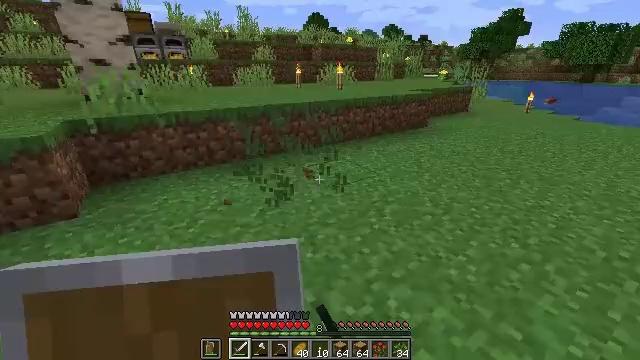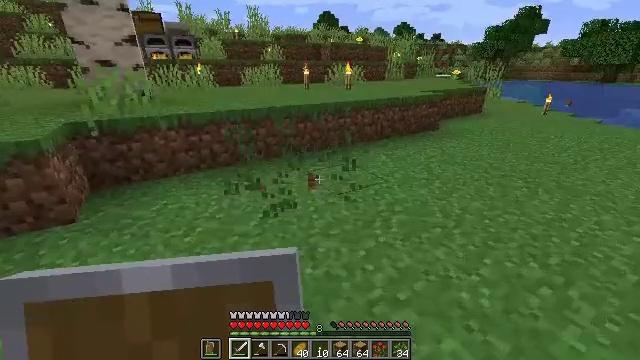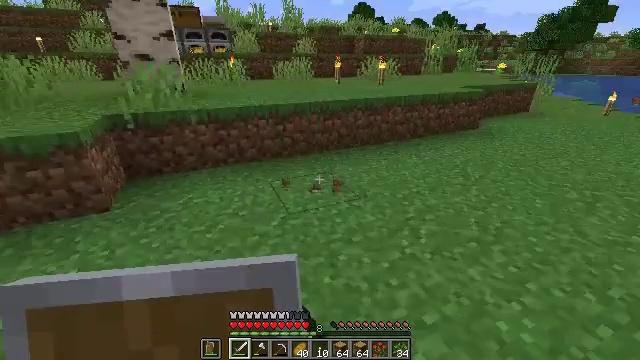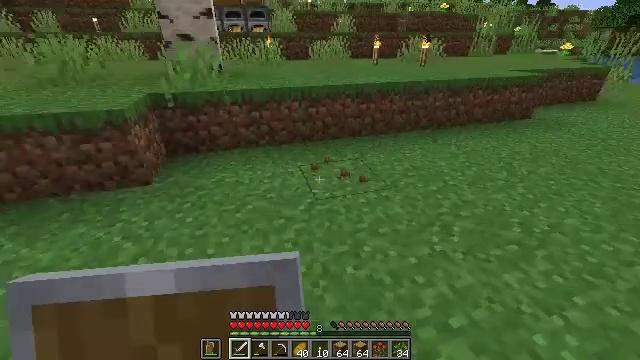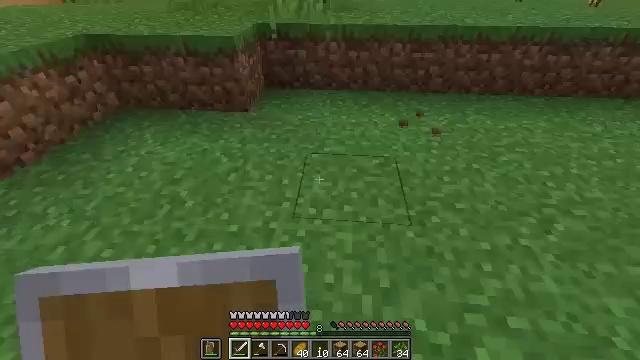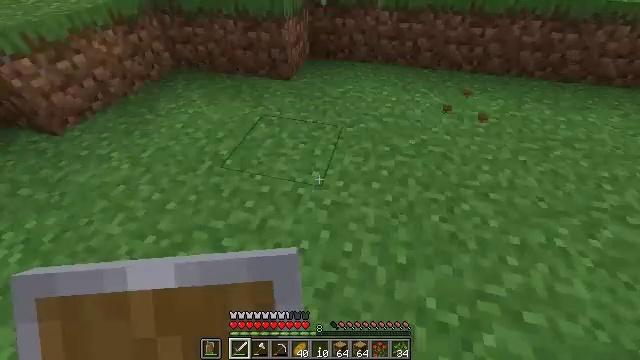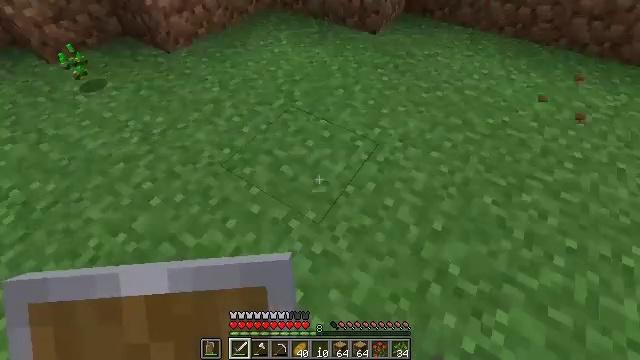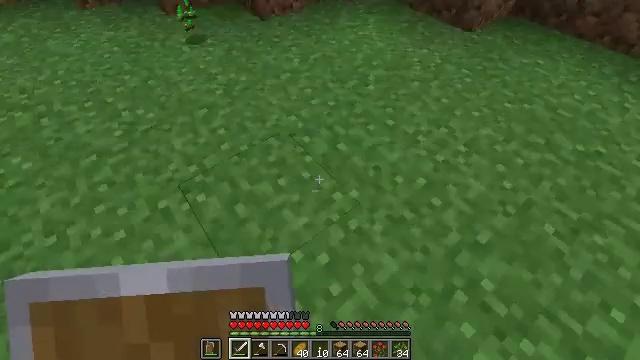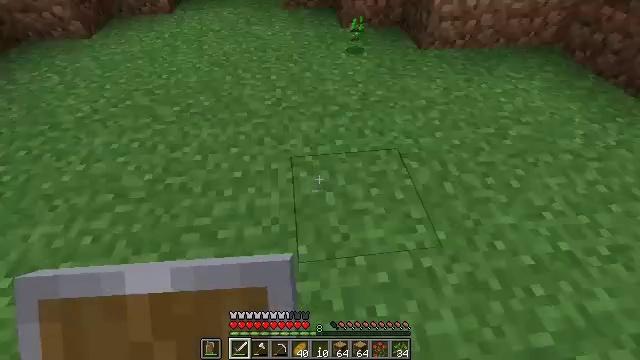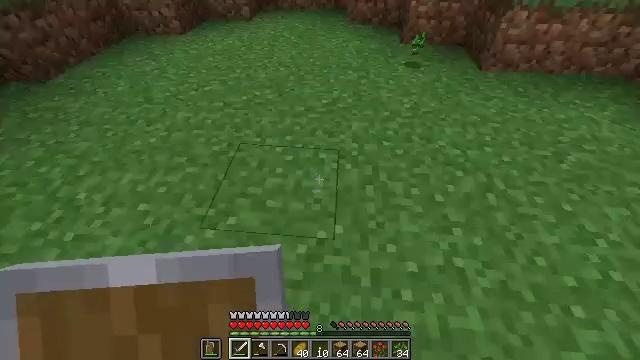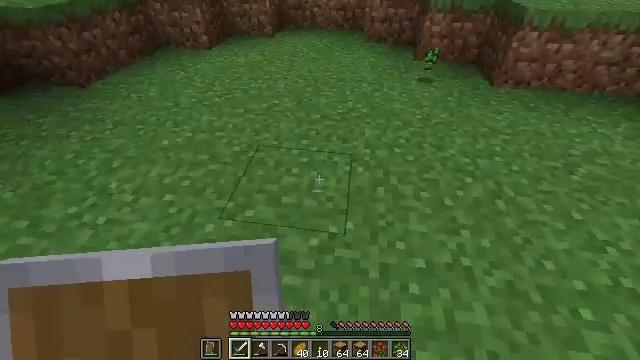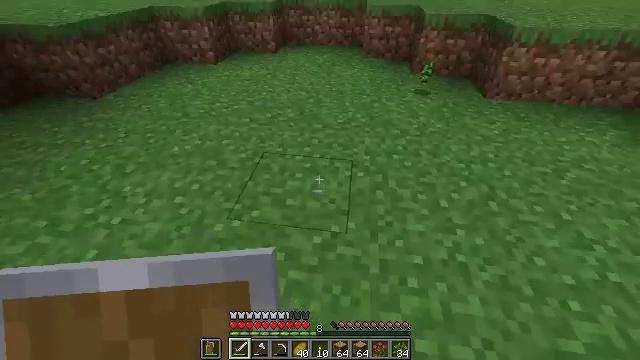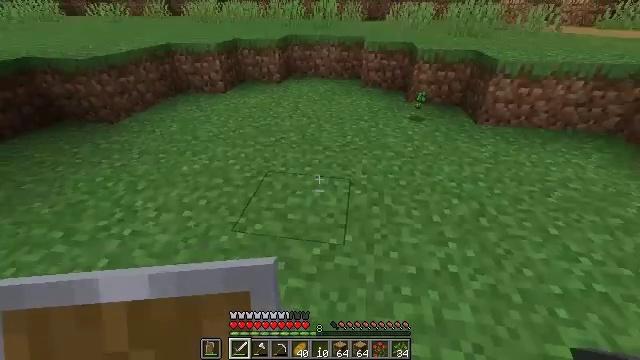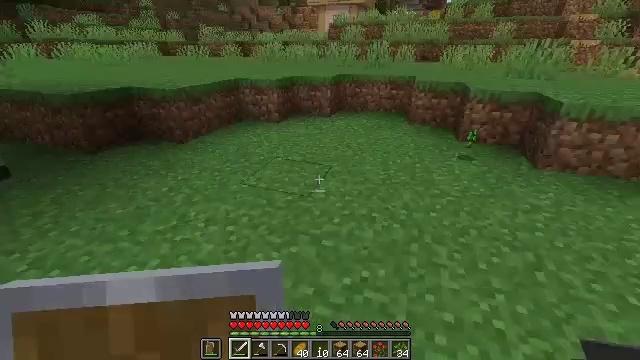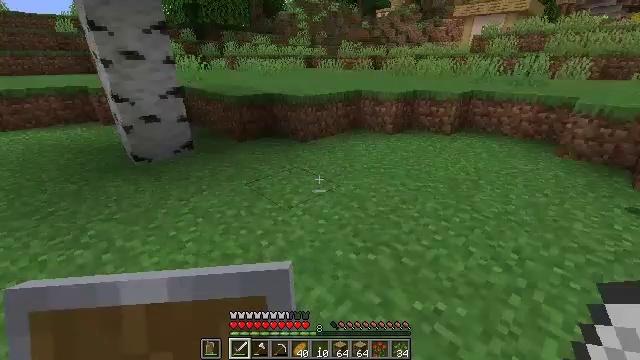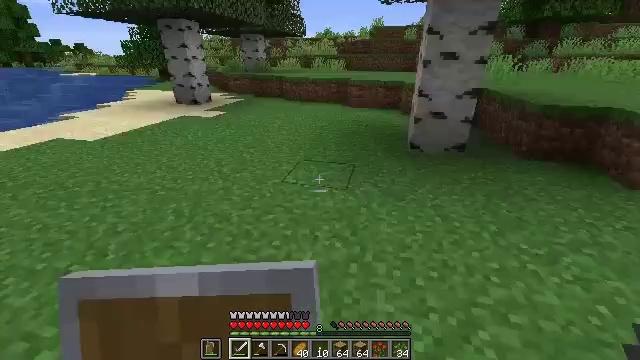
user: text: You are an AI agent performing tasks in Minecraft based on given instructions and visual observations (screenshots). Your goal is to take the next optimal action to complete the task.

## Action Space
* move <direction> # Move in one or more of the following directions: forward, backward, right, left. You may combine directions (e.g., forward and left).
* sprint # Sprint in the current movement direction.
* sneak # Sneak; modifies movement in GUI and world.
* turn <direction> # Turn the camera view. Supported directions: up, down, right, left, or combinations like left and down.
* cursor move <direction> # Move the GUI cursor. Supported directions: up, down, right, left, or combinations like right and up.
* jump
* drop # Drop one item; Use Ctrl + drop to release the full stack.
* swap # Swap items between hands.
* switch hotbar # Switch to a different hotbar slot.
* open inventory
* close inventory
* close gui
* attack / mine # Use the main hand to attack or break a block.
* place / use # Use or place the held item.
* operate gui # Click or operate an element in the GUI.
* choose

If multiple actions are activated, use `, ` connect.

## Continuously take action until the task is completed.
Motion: motion action
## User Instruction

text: Dig up the grass block for dirt.
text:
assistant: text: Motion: move forward, turn left, attack / mine
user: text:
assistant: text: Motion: move forward, turn left and down, attack / mine
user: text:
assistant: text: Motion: turn left and down, attack / mine
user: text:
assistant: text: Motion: move back, turn left and down
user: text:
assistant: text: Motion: move back, turn left and down
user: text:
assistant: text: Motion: move back, turn left and down
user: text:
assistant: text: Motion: move back, turn left and down
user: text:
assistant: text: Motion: move back, turn left and up
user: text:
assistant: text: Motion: move back, turn left and up
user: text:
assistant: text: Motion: move back, turn left and up
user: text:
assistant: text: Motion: move back, turn up
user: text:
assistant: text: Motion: move back and move right, turn up
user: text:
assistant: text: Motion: move right, turn left and up
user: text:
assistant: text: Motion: move right, turn left and up
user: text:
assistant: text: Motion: move right, turn left
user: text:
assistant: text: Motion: move forward and move right, turn left and down
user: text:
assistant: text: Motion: move forward and move right, turn left
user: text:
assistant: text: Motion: move forward
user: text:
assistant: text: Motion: move forward
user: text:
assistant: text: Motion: move forward, turn left and up
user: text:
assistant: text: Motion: move forward, sprint, turn left
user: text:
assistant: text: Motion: move forward, sprint, turn left
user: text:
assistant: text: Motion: move forward, sprint, turn left
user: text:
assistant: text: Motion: move forward, sprint, turn up
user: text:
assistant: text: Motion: move forward, turn right and up
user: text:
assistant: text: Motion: move forward, turn right
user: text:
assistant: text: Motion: move forward
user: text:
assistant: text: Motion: move forward
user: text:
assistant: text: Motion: move forward and move right
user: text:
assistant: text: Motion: move forward and move right, turn up